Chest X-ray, PA view. Patient: 27 years old, sex F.
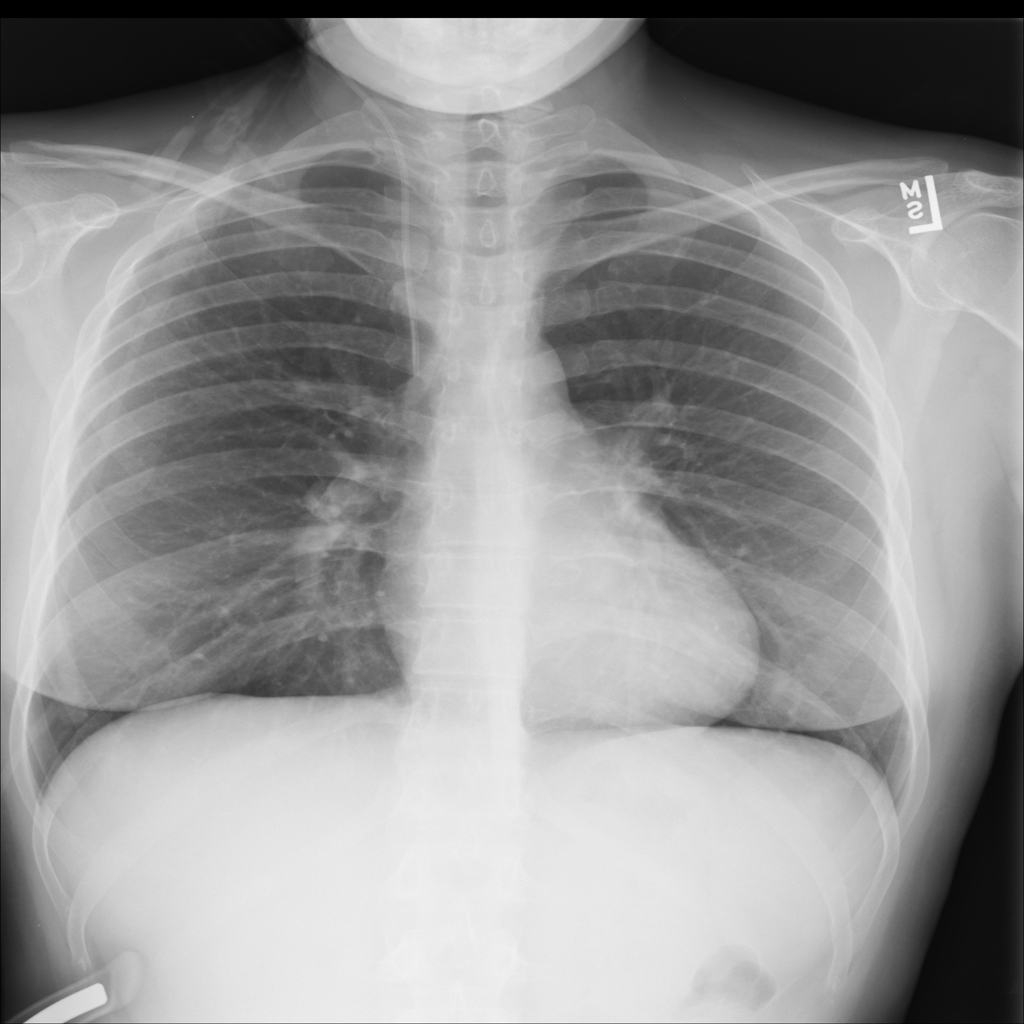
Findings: No Finding